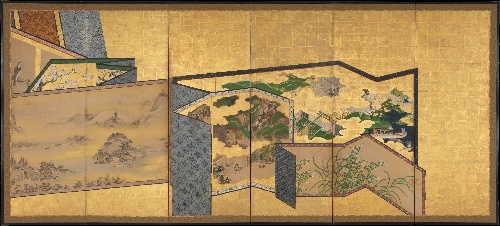
Title: 屏風尽図屏風|Screens within Screens
Date: 18th century
Object type: Screens
Classification: Paintings
Medium: Pair of six-panel folding screens; ink, color, and gold on gilt paper
Culture: Japan
Period: Edo period (1615–1868)
Dimensions: Image (each): 66 15/16 in. × 12 ft. 4 in. (170 × 376 cm)
Department: Asian Art
Credit line: Fletcher, The Miriam and Ira D. Wallach Foundation and Dodge Funds, 2010
Accession year: 2010
Repository: Metropolitan Museum of Art, New York, NY
Tags: Horses|Birds|Mountains|Boats